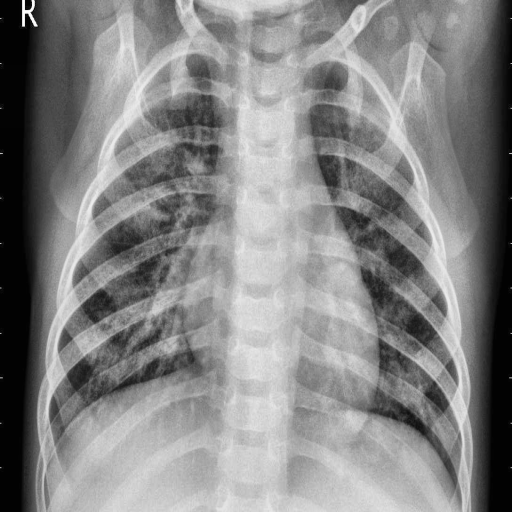
Finding: PNEUMONIA